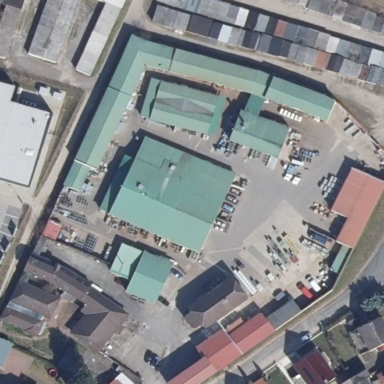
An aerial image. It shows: Industrial area.